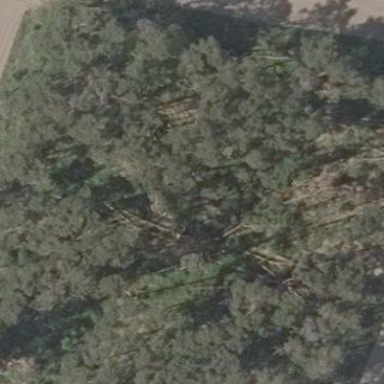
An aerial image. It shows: Patch of scrub vegetation.